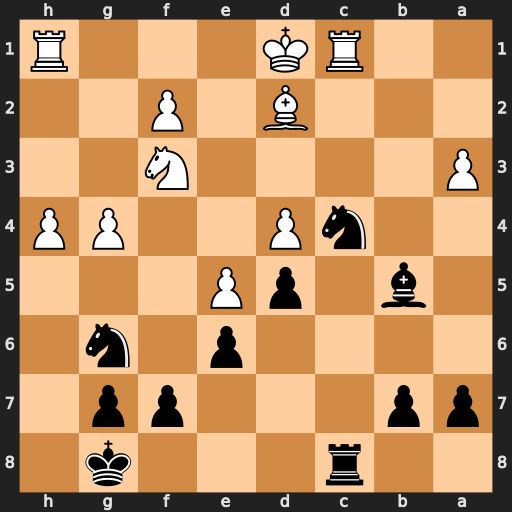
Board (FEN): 2r3k1/pp3pp1/4p1n1/1b1pP3/2nP2PP/P4N2/3B1P2/2RK3R
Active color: b
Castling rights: -
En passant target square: -
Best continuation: Nb2+ Ke1 Nd3+